Question: Count the number of objects in the diagram.
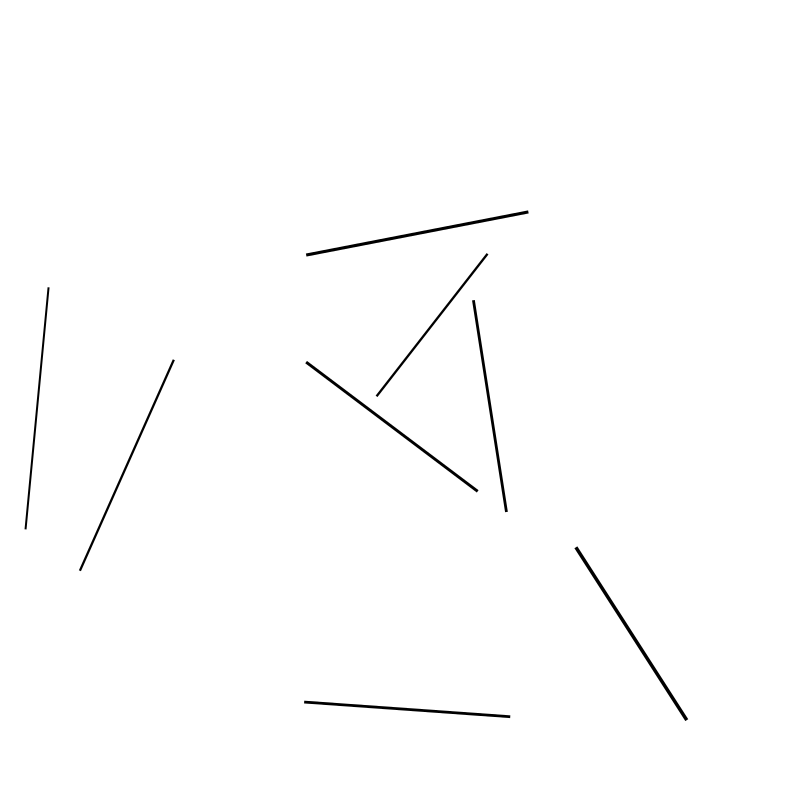
Answer: 8